Question: Here is my scenario: a 'LinearLayout' as the main layout of the 'Activity'. The Layout contains an 'ImageView' which has its own 'onClickListener'.
What would be the easiest way to fire the 'ImageView' listener while the user rests his finger on the screen. This is a general scenario where the user is holding the device and touches the screen by mistake(so a onTouch fires) but wants to press the 'ImageView'. In this case, since the screen is already touched, when pressing he 'ImageView', nothing happens.

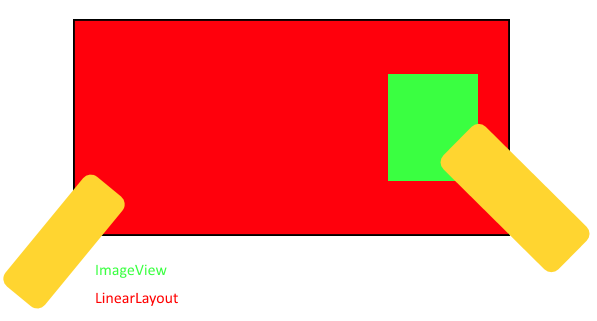
Answer: I guess you can achieve same by using & , where later is for second touch. You need to handle these events in your touchlistner. This listener can be on your root layout.
'''
public boolean onTouchEvent(MotionEvent event) {
}
'''
<URL>
'''
When multiple pointers touch the screen at the same time, the system generates the following touch events:
ACTION_DOWN--For the first pointer that touches the screen. This starts the gesture. The pointer data for this pointer is always at index 0 in the MotionEvent.
ACTION_POINTER_DOWN--For extra pointers that enter the screen beyond the first. The pointer data for this pointer is at the index returned by getActionIndex().
ACTION_MOVE--A change has happened during a press gesture.
ACTION_POINTER_UP--Sent when a non-primary pointer goes up.
ACTION_UP--Sent when the last pointer leaves the screen.
'''